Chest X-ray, AP view. Patient: 44 years old, sex F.
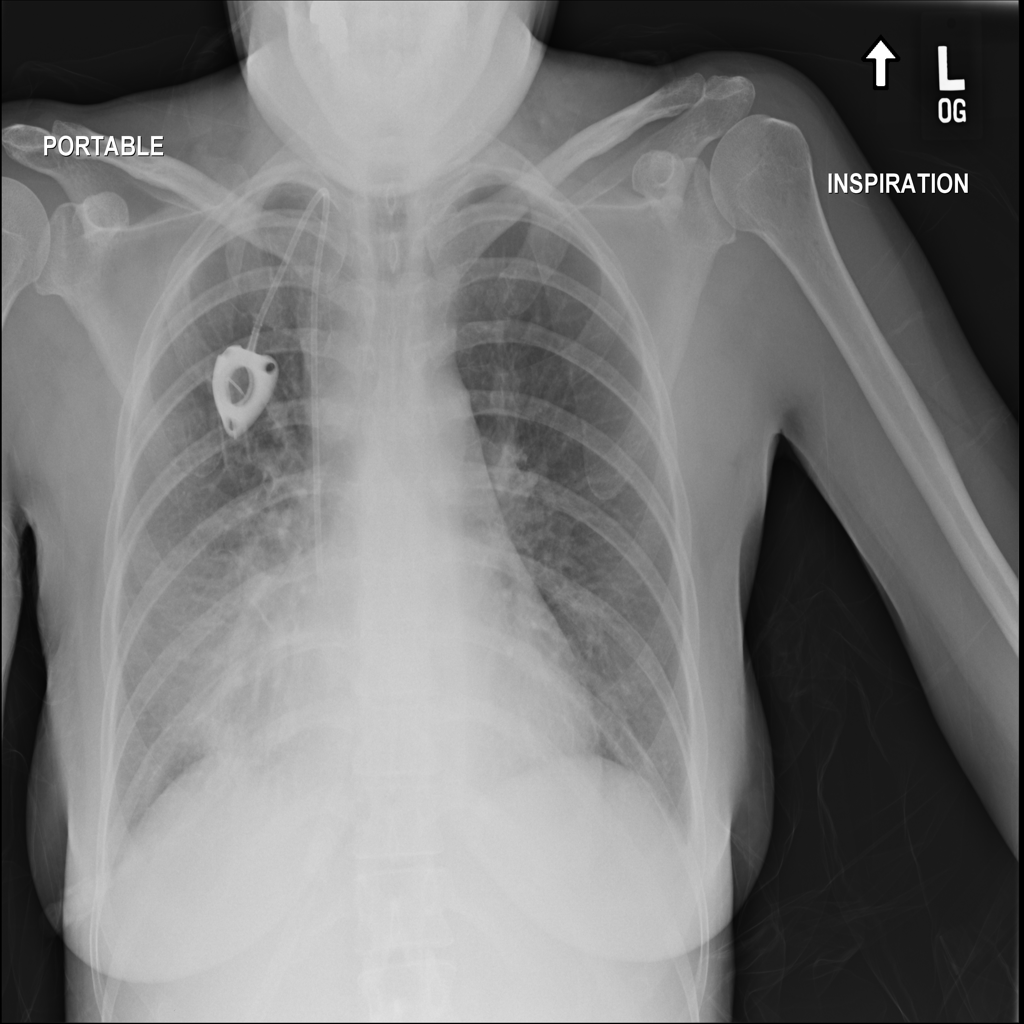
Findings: Infiltration